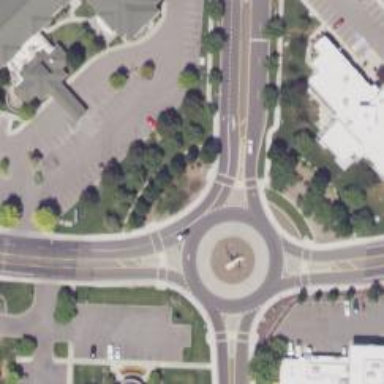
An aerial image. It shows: Tertiary road that leads to roundabout.